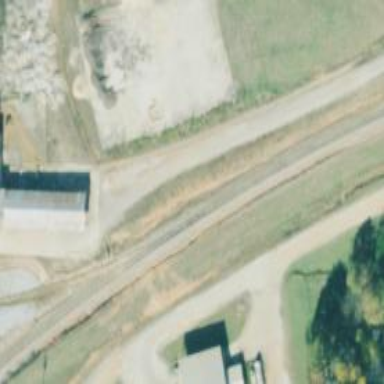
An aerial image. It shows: Railway spur junction.